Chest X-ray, PA view. Patient: 57 years old, sex M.
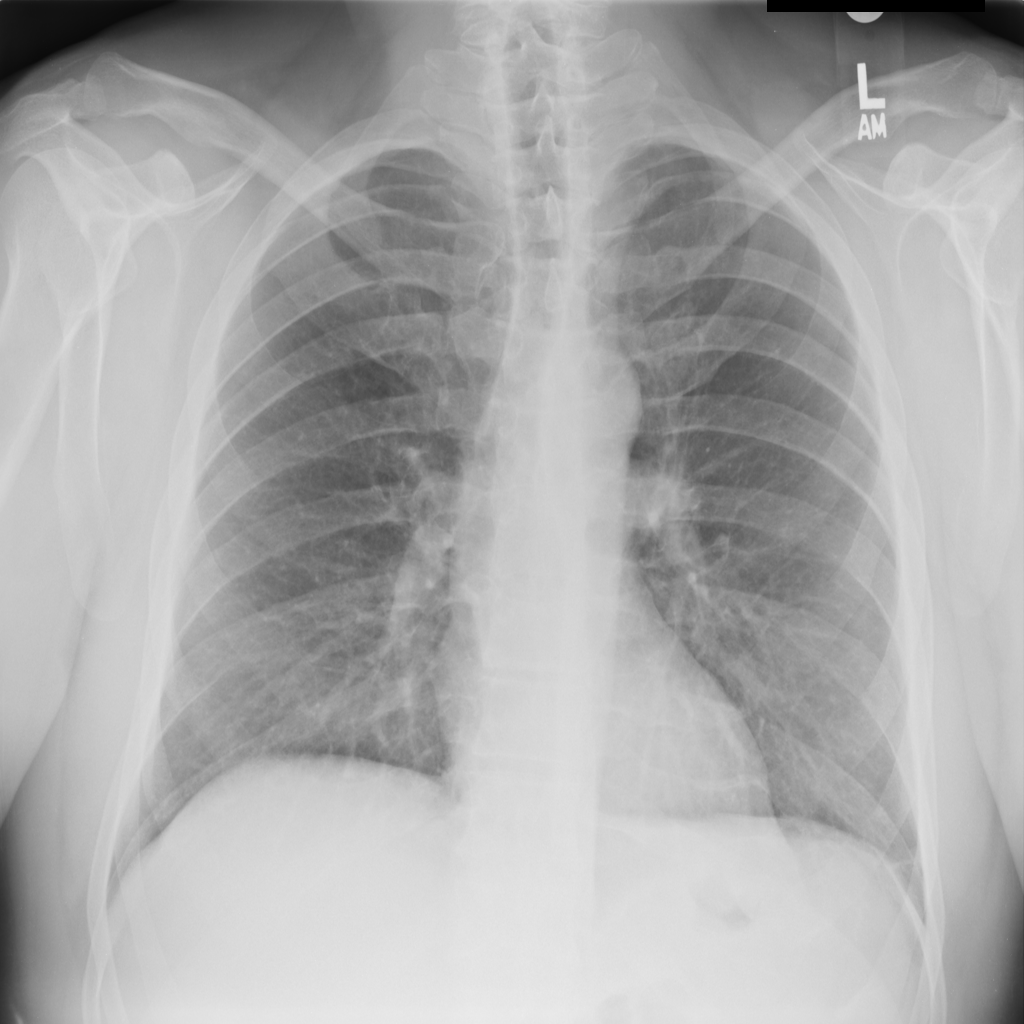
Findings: No Finding